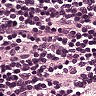
Metastatic tissue present: no